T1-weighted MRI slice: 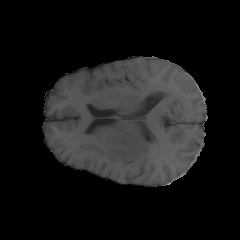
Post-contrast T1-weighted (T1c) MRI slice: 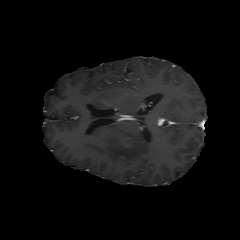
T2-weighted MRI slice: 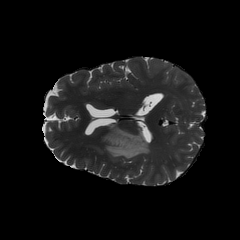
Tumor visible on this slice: yes